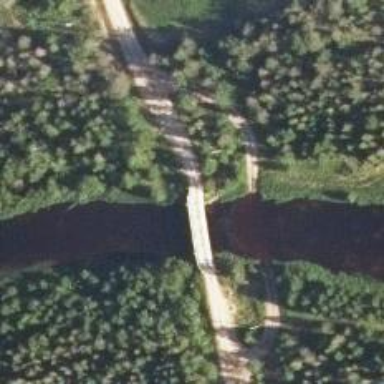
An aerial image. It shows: Unclassified road with bridge.